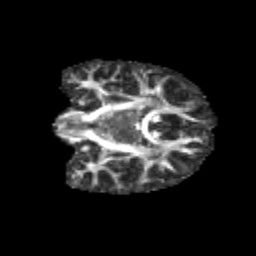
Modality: FA
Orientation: coronal
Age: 10
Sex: male
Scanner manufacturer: siemens
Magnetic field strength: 3 T
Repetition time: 3.8 s
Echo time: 0.07 s